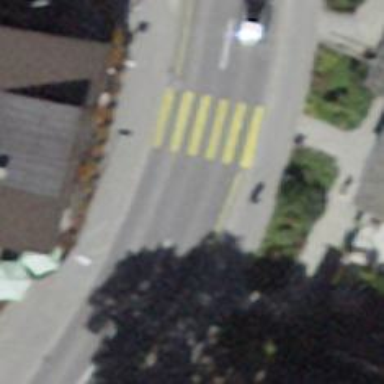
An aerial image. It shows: Marked crossing with zebra stripes on the road.